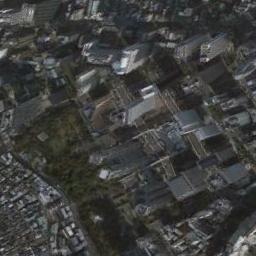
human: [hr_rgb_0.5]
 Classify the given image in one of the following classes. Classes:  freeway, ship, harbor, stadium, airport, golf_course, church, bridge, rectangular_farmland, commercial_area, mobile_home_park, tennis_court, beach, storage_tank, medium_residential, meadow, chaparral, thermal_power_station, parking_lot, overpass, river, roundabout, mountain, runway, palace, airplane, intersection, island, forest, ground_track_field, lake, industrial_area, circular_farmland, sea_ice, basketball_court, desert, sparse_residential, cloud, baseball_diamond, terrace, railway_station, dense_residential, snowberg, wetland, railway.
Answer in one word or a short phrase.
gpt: commercial_area